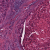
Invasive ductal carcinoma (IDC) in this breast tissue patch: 1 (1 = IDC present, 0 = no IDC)